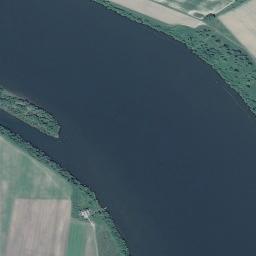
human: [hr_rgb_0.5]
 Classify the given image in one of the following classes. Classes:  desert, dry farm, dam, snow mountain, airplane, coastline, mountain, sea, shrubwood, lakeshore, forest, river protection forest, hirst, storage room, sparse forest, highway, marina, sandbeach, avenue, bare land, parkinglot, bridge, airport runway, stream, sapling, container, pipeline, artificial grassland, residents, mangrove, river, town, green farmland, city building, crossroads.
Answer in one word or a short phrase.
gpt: river